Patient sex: M
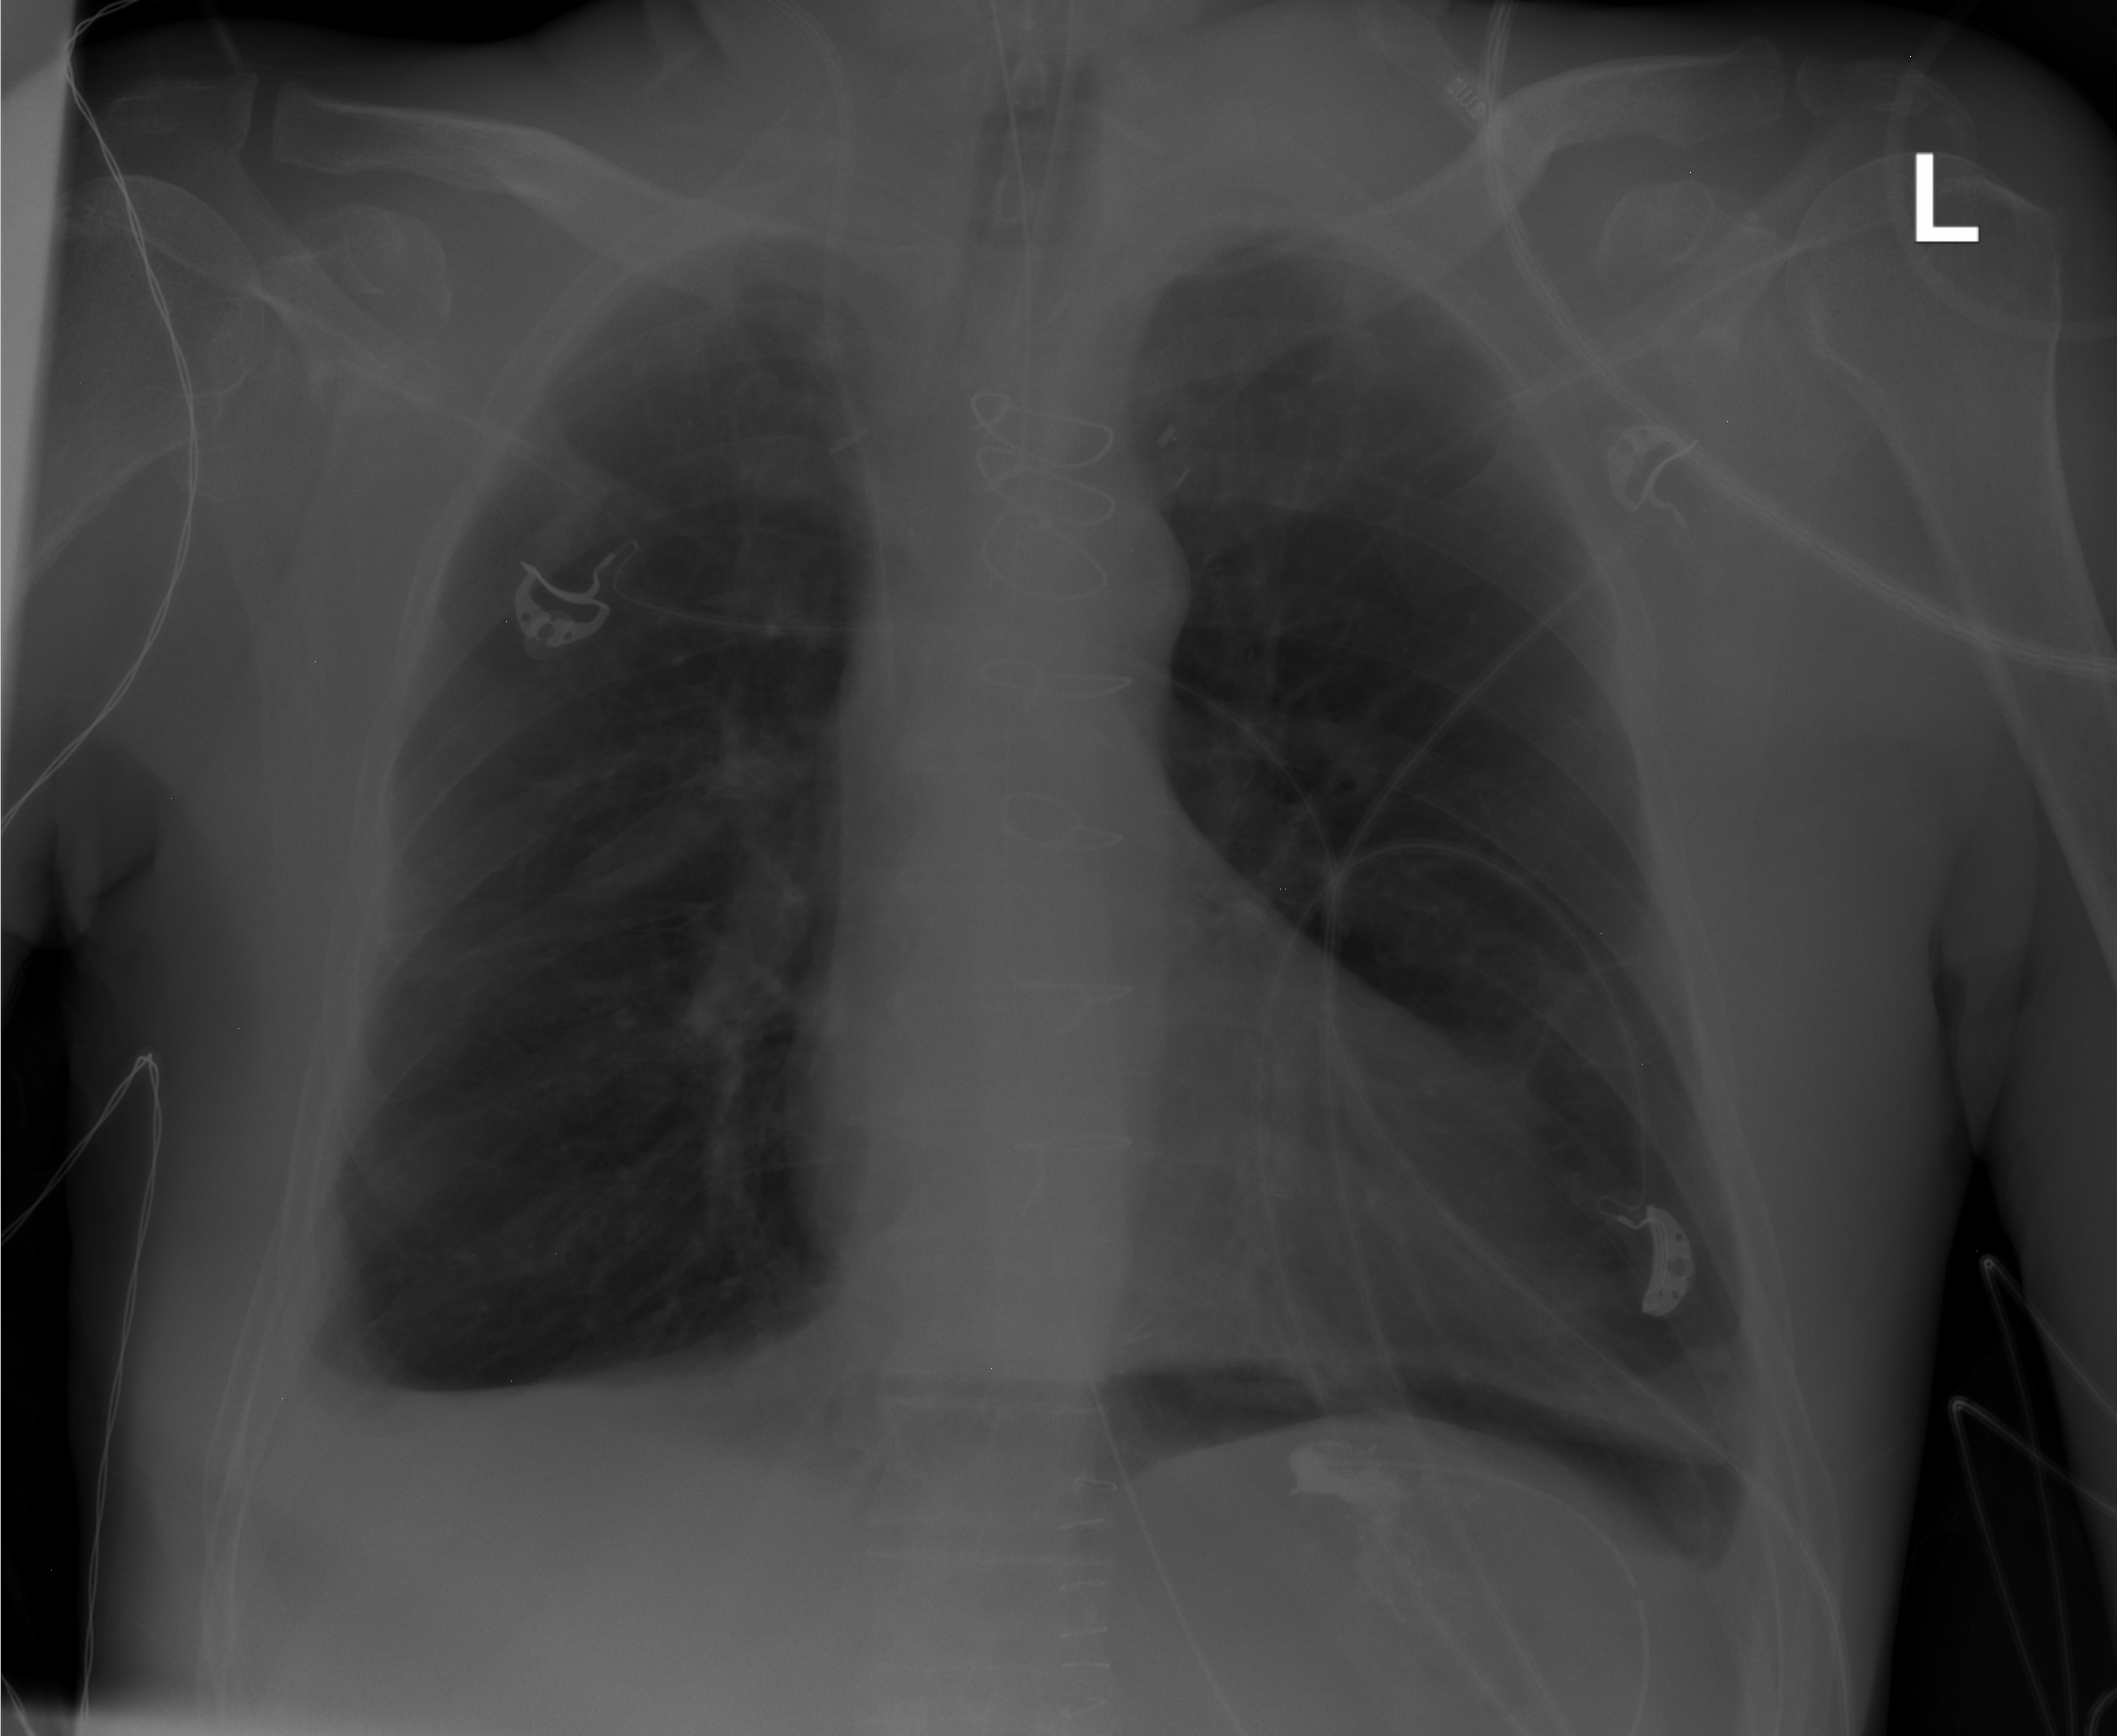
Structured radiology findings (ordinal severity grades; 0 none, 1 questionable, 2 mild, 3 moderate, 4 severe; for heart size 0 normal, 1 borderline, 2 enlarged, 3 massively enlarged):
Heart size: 0
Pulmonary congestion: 0
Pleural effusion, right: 0
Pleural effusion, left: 0
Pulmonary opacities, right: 0
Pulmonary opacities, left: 0
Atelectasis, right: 0
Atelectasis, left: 2